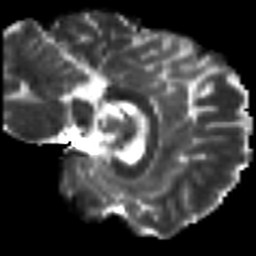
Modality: T2w
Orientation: sagittal
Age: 24
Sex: male
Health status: healthy
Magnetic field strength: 3 T
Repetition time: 9 s
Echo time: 0.093 s